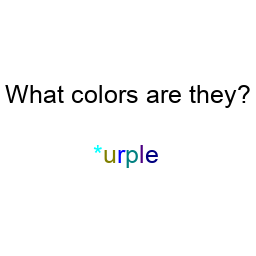
Color: cyan, olive, blue, teal, indigo, navy
Color name shown: purple
Background color: white
Question text color: black